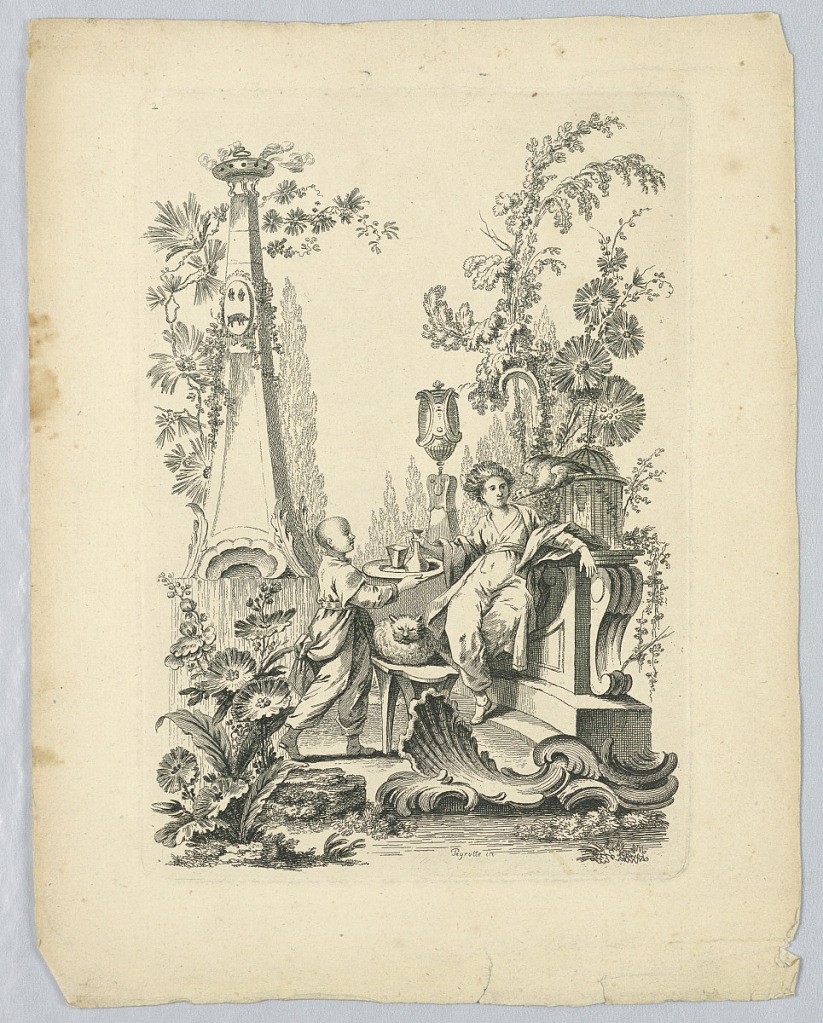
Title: Rocaille Setting in Landscape
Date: ca. 1740
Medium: Engraving on paper
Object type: Print
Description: Rocaille Setting in Landscape.